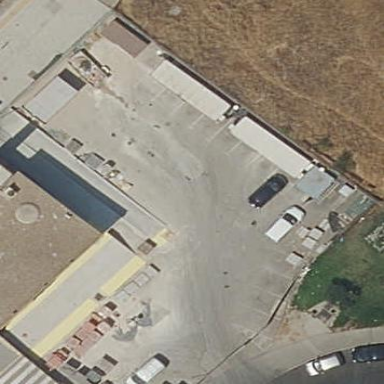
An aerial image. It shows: Parking area with surface.